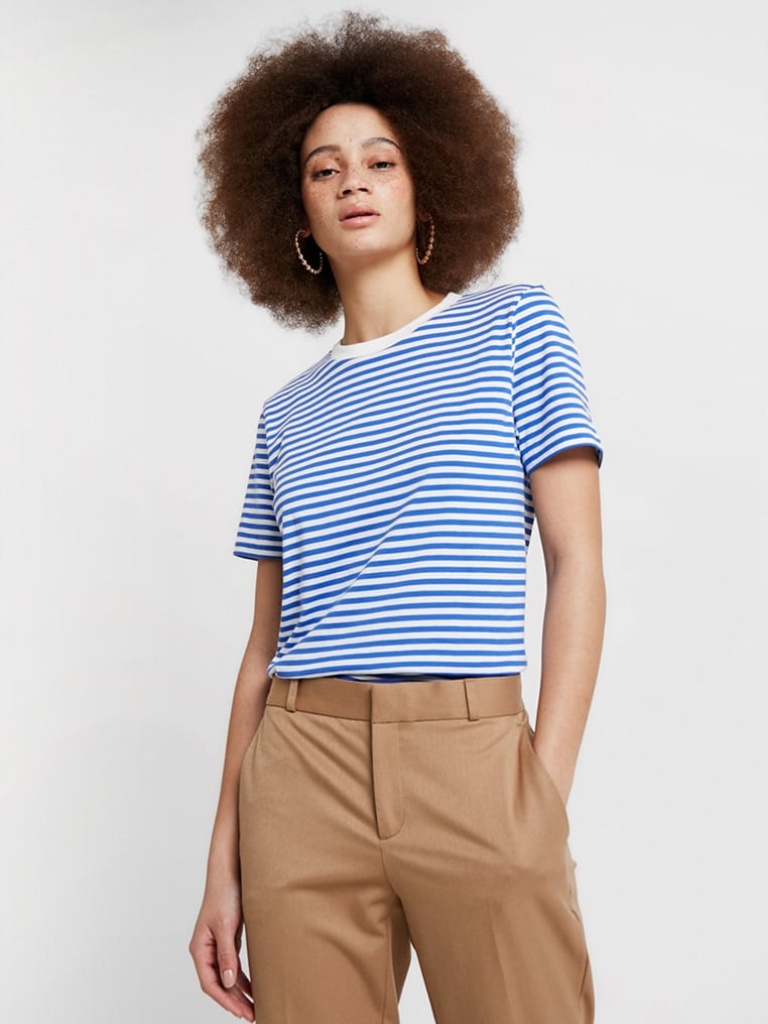
cotton relaxed short sleeve hip length Fully Tucked in crew t-shirt